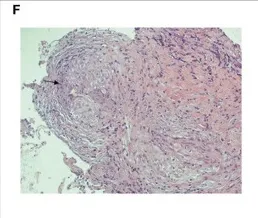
Histologic samples. Transbroronchial biopsy x10.
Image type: pathology (h&e)